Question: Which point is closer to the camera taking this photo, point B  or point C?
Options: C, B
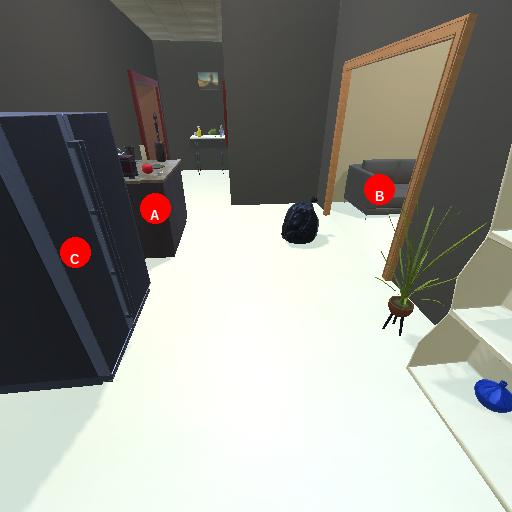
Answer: C